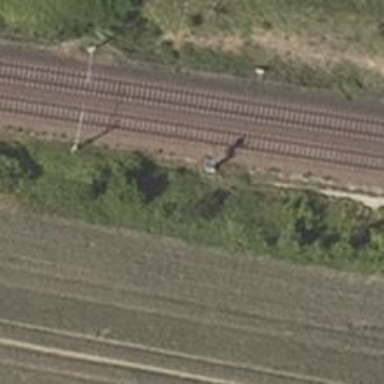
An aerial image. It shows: Railway with electrified contact lines.